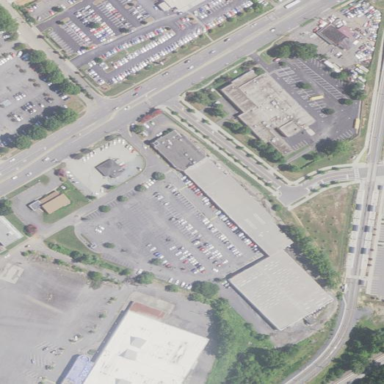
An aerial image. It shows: Retail area.